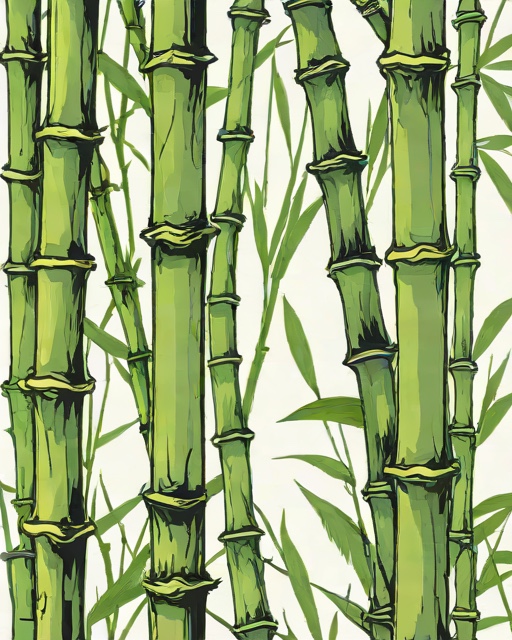
Category: Get Well